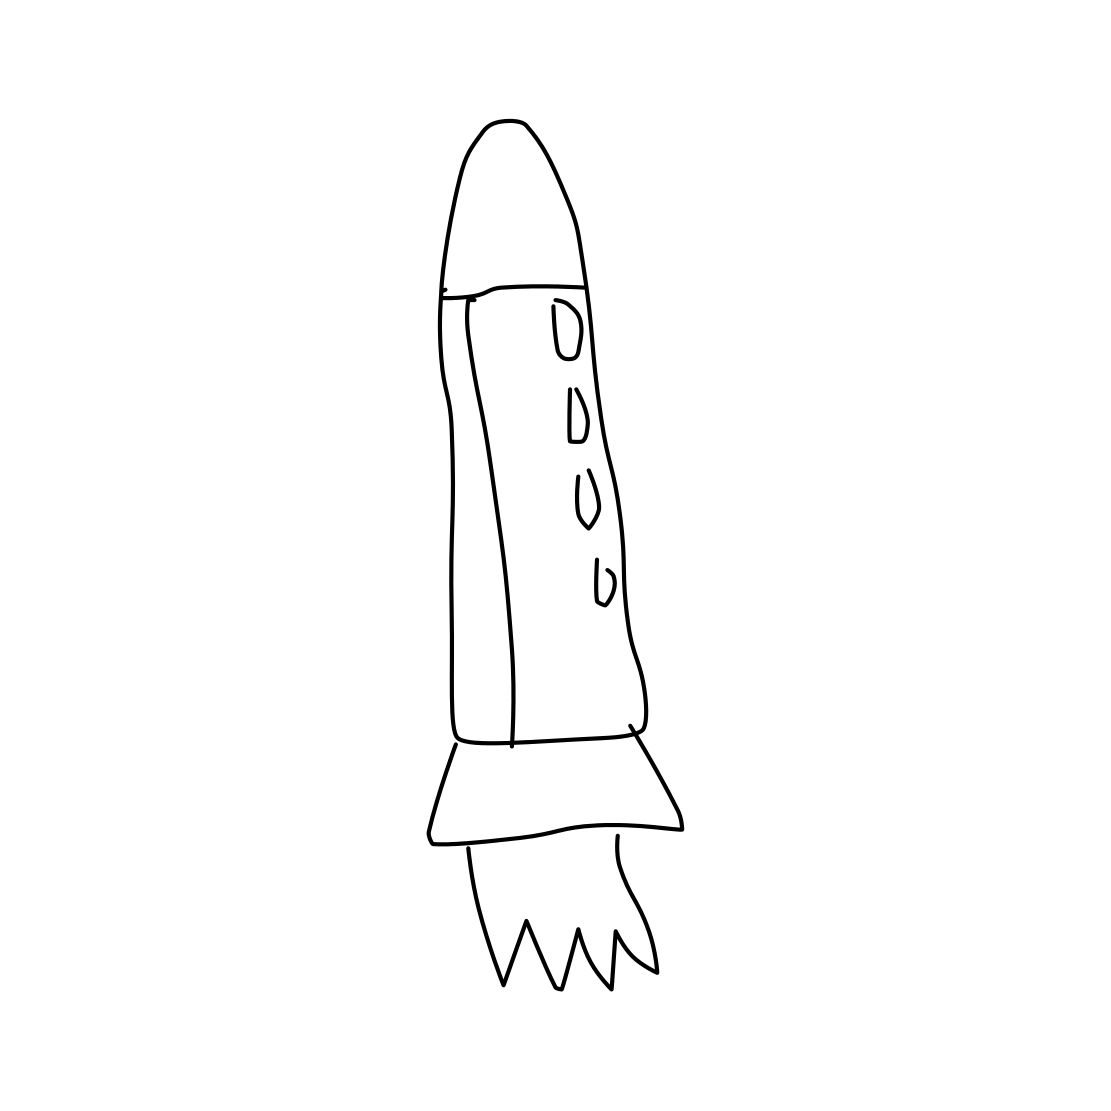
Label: space shuttle